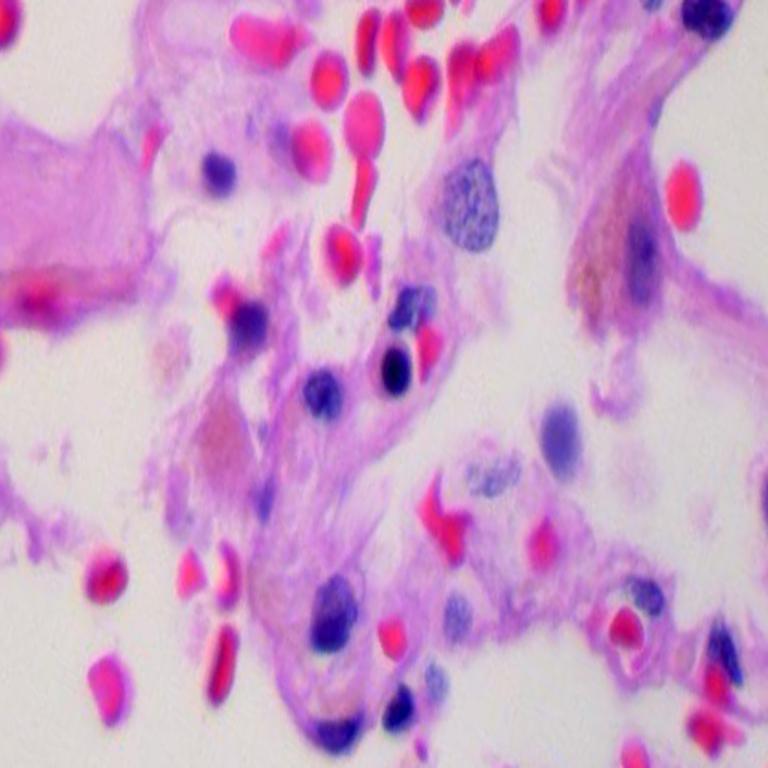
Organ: lung
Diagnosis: benign